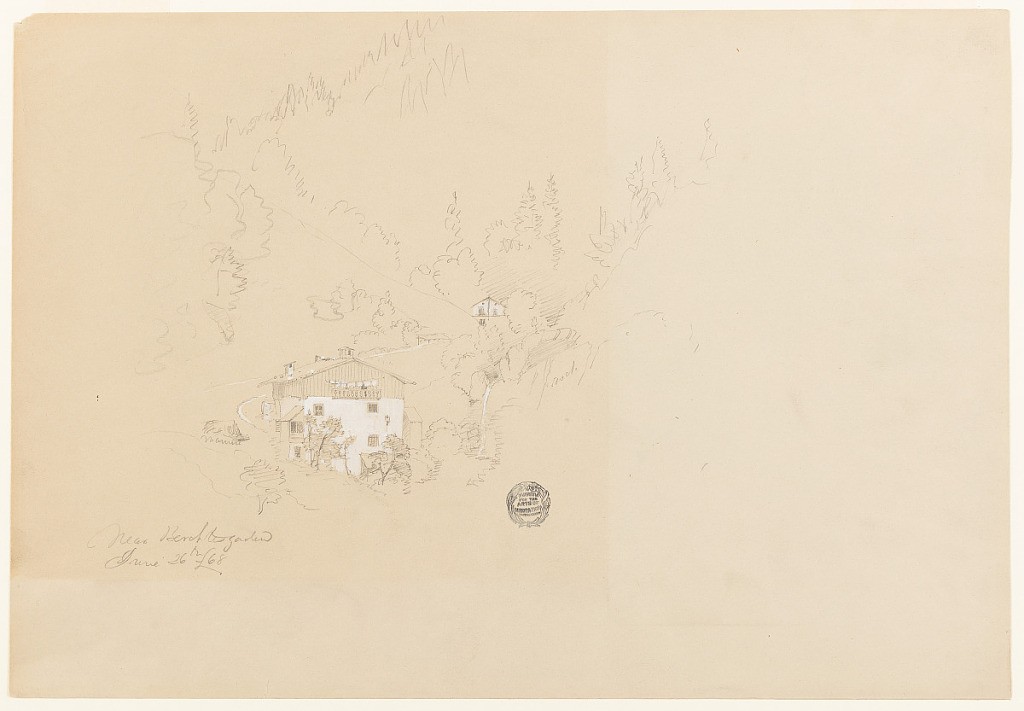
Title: Houses near Berchtesgaden, Bavaria (Germany)
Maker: Frederic Edwin Church, American, 1826–1900
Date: July 26, 1868
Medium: Graphite and white gouache on tan wove paper
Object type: drawing
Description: Landscape and architecture sketch showing a view of two houses in a steep, wooded valley near Berchtesgaden, Bavaria, present day Germany. In the foreground at left, a large, three-storied house stands beside a curving road at left, and a small waterfall at right. The facade of another house is visible in the middle distance at center, near a descending ridge. At left and right, the steep, wooded slopes of a mountain valley are loosely rendered.